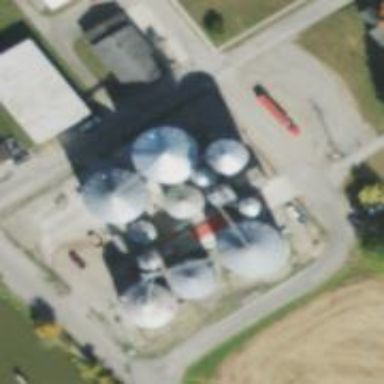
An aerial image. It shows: Silo.